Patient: sex M, age 53
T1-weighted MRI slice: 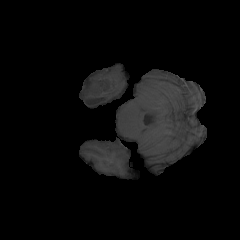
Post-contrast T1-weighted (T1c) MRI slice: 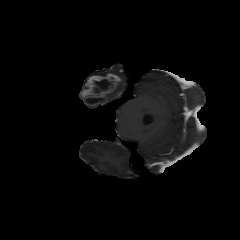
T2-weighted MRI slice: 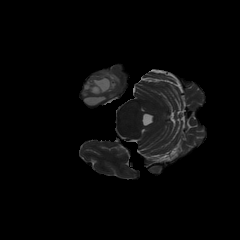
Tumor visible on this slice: yes
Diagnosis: Glioblastoma, IDH-wildtype
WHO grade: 4